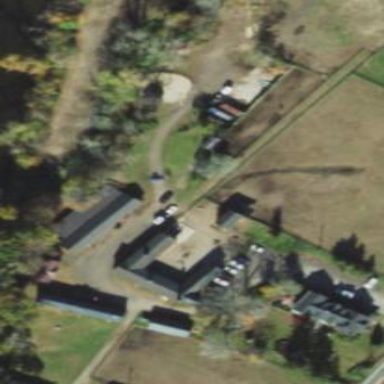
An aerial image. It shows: Farmyard area.